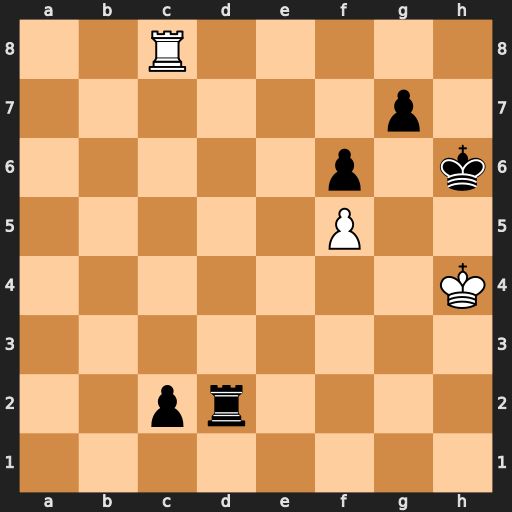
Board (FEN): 2R5/6p1/5p1k/5P2/7K/8/2pr4/8
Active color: w
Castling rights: -
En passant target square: -
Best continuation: Rh8#